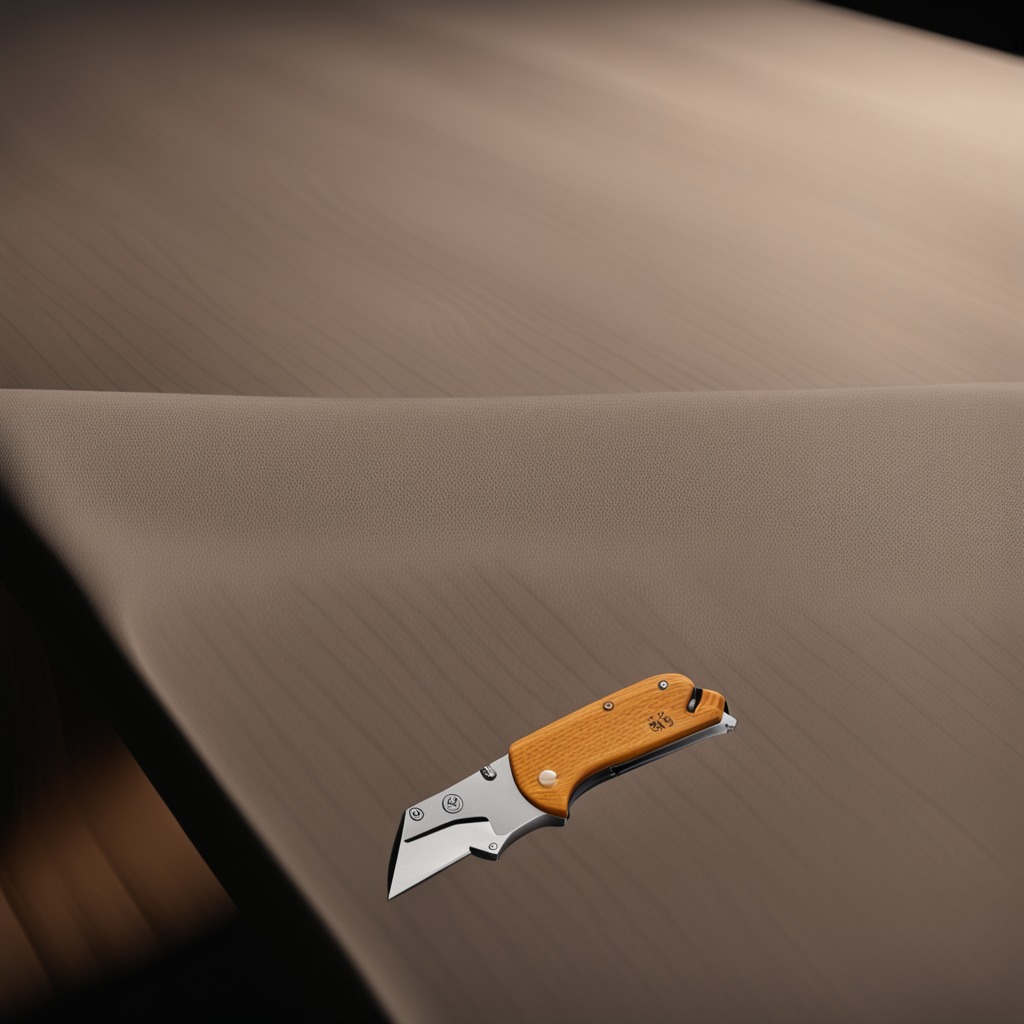
A utility knife lying on a wooden table.